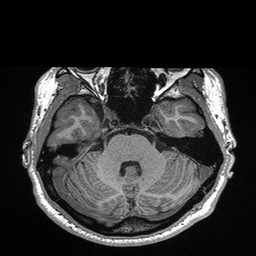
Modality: T1w
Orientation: coronal
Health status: healthy
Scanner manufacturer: siemens
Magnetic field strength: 3 T
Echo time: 0.00298 s